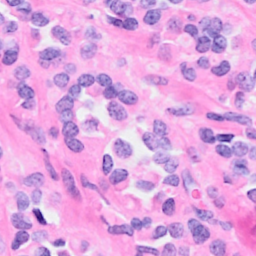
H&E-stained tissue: Breast